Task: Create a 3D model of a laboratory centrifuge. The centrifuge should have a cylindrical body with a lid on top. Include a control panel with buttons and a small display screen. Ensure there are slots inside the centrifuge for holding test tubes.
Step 328:
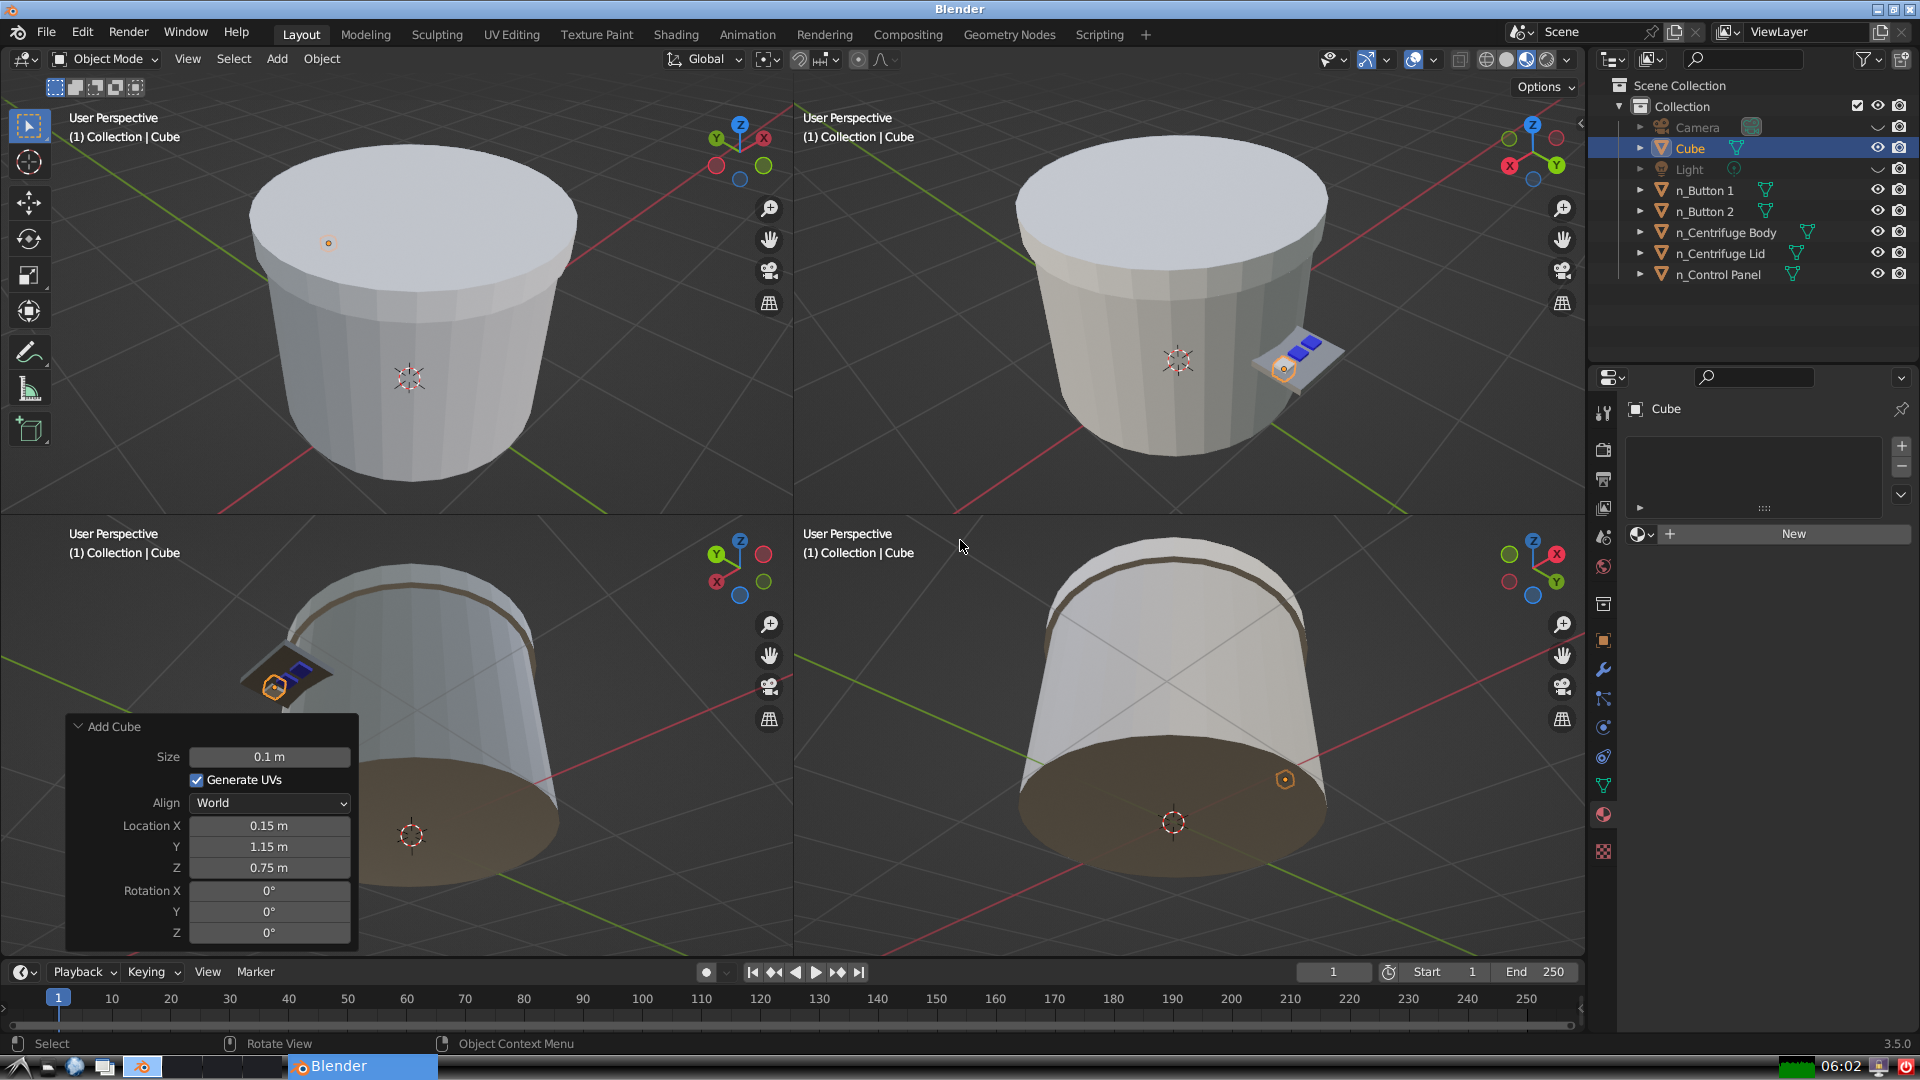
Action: {"key_press": ['Ctrl, Home']}